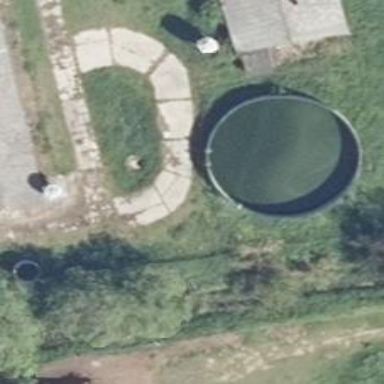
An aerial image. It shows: Silo building.